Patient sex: M
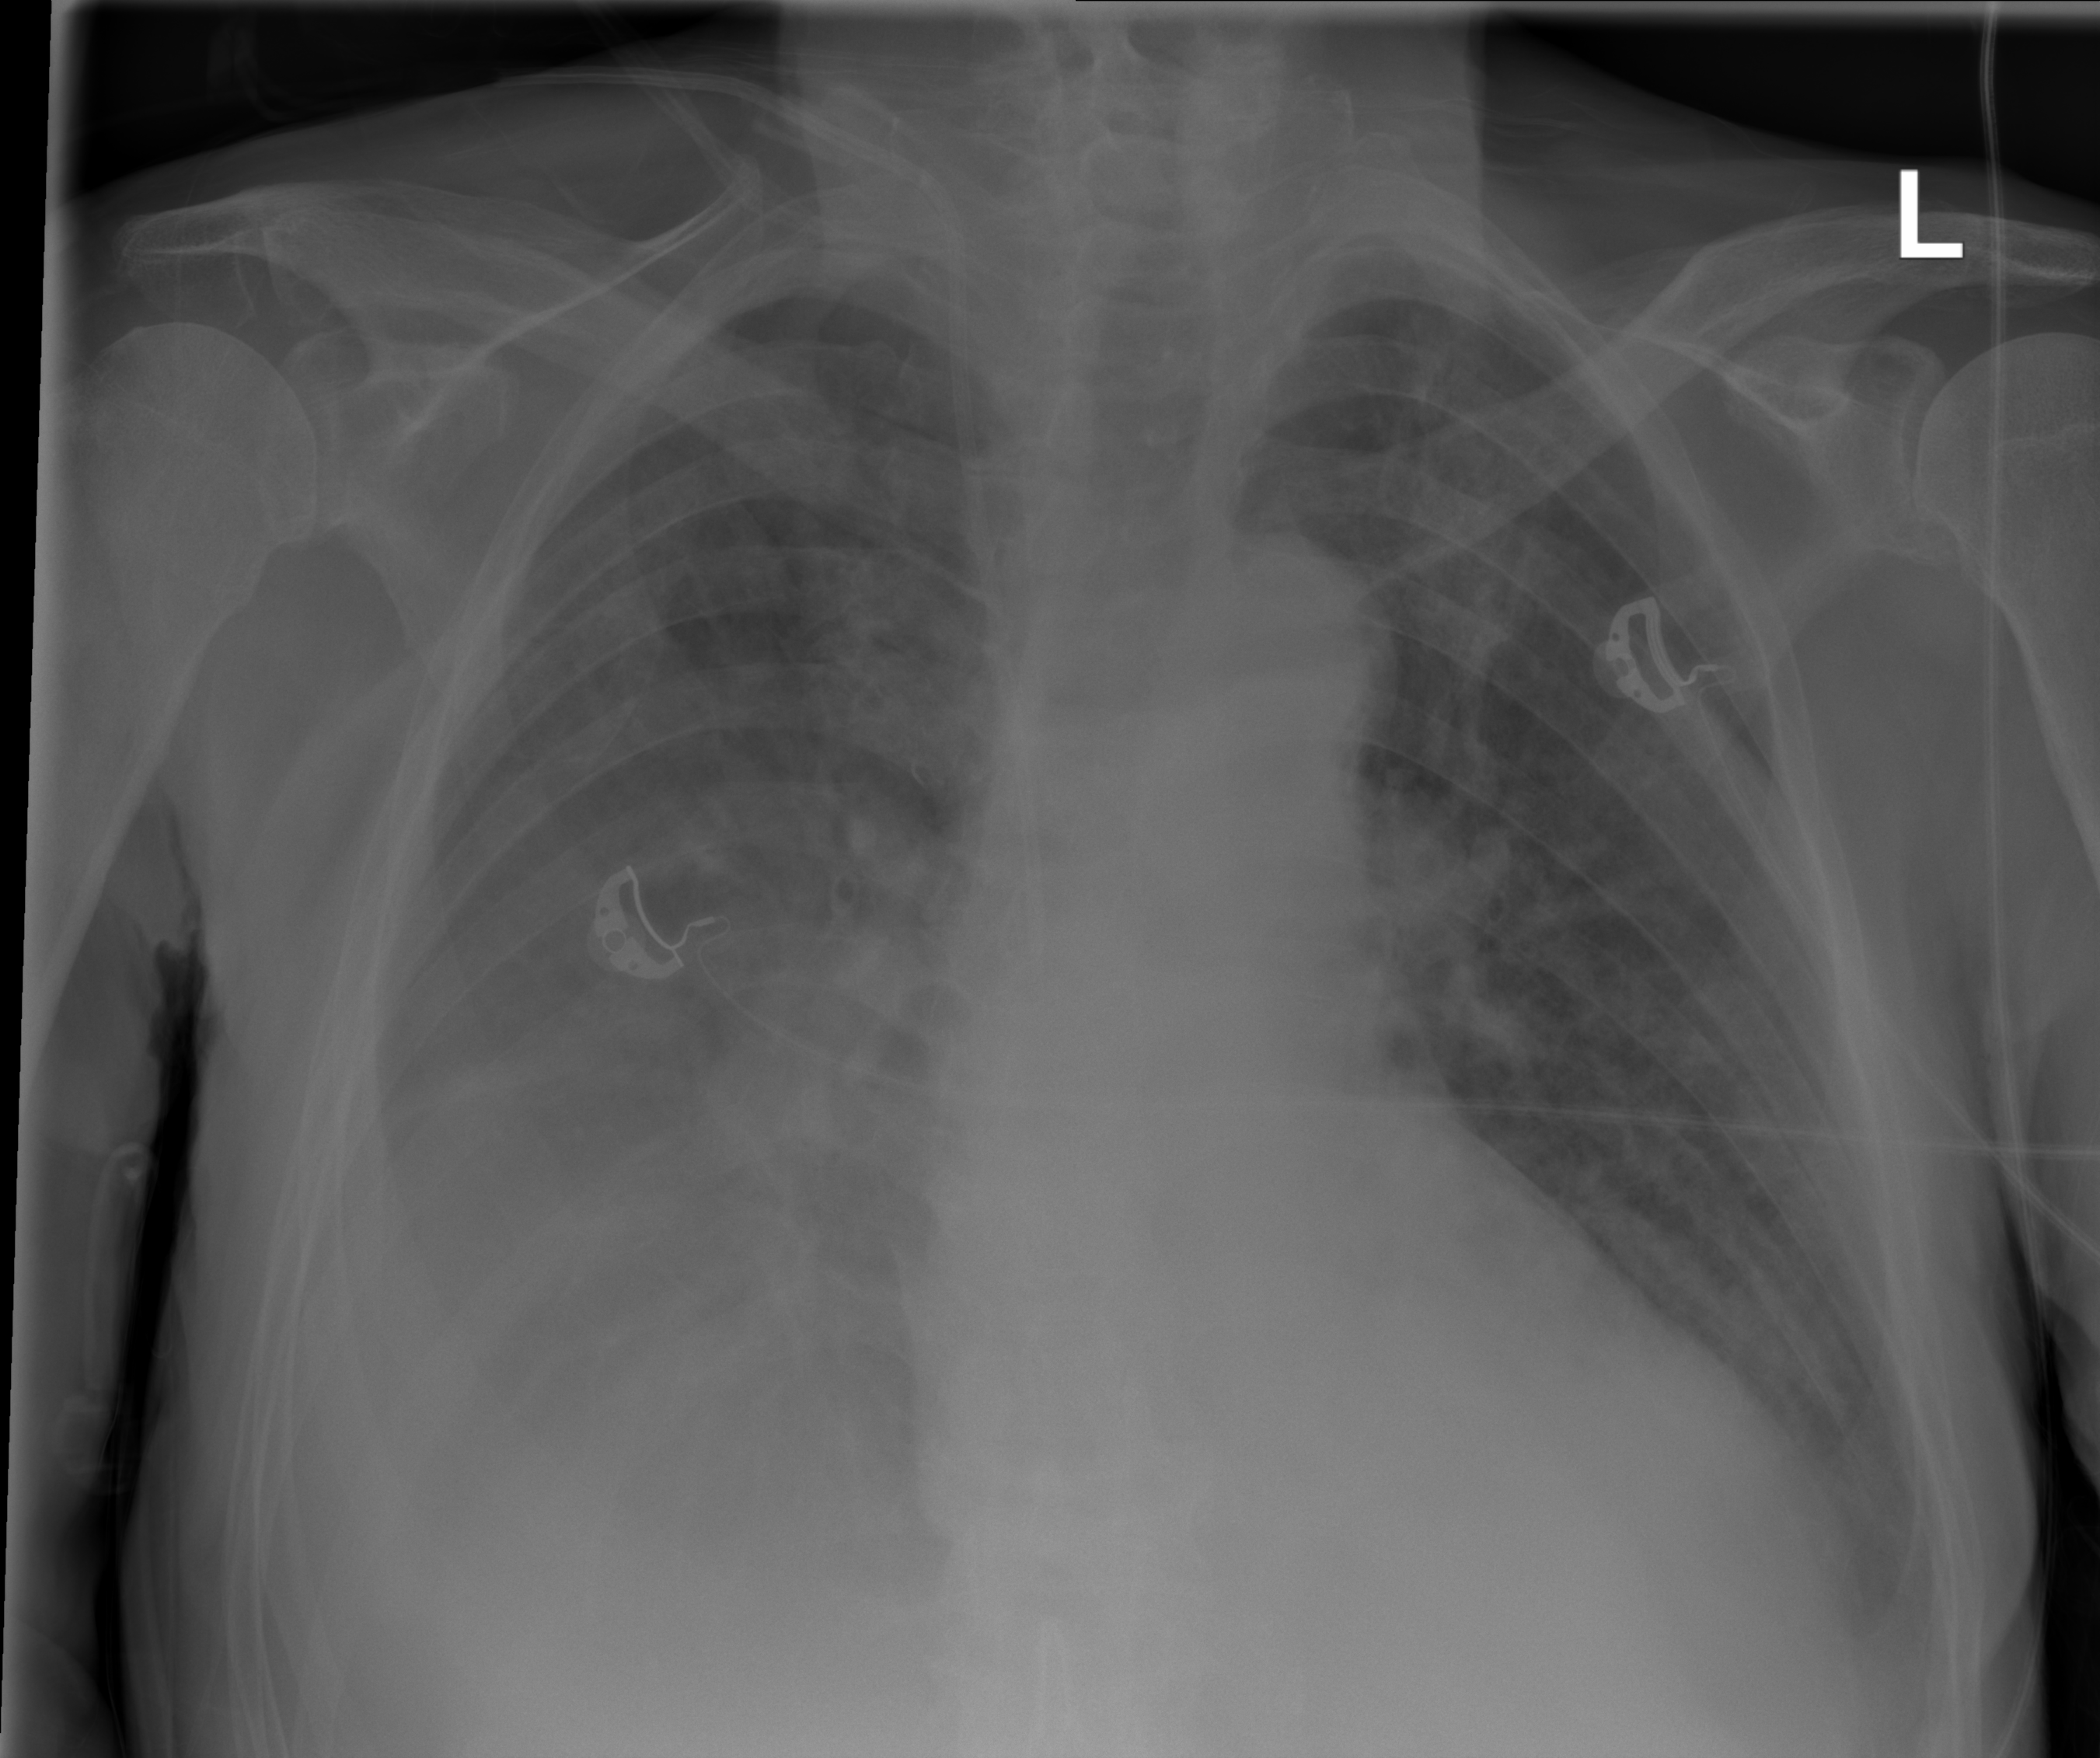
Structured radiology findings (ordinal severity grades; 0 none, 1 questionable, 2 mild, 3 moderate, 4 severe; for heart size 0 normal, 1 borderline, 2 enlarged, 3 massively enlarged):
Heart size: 2
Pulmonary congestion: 2
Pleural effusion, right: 3
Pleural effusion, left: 2
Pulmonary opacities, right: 3
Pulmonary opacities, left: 2
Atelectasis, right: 3
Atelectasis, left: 2